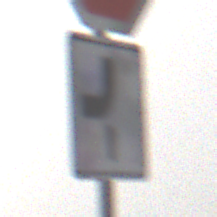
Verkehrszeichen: VerlaufVorfahrtsstrasse7
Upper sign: Stop
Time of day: MorningAfternoon
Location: Outdoor (Nature)
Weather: PartlyCloudy
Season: NotSpecified
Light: Natural